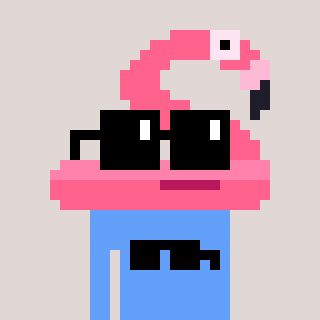
a pixel art character with square black sunglasses, a flamingo-shaped head and a blue-colored body on a warm background